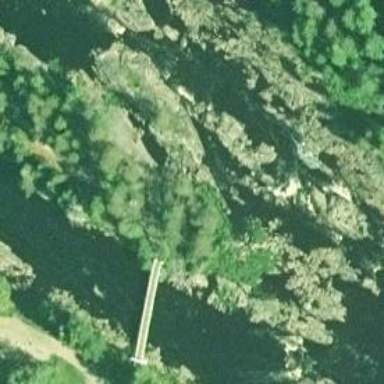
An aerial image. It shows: Footway on bridge.